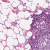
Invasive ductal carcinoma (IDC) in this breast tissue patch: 1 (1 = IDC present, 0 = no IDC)